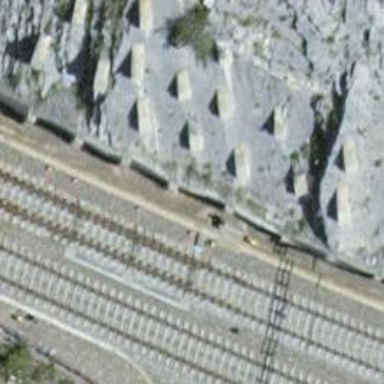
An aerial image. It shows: Single railway track with electrification through contact line.